Question: How to make this inside shadow effect with CSS?

So far I got this <URL>. How to apply shadow only left and top?
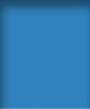
Answer: You can change the offset of the shadow with:
'''
div {
width:80px; height:110px;
background:#3183bd;
-moz-box-shadow: inset 1em 1em 1em -1em #111;
-webkit-box-shadow: inset 1em 1em 1em -1em #111;
box-shadow: inset 1em 1em 1em -1em #111;
}
'''
<URL>